Field crop: maize
Growth stage: 1
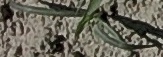
Species: sorghum